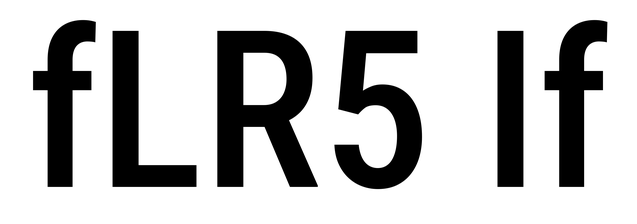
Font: Roboto_Condensed_Medium